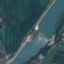
Label: River